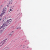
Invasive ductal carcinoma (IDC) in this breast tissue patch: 1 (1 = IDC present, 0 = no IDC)